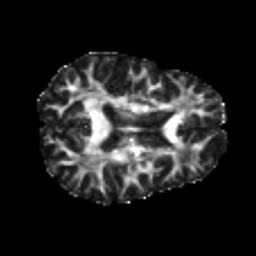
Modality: FA
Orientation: axial
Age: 24
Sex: male
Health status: healthy
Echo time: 0.074 s